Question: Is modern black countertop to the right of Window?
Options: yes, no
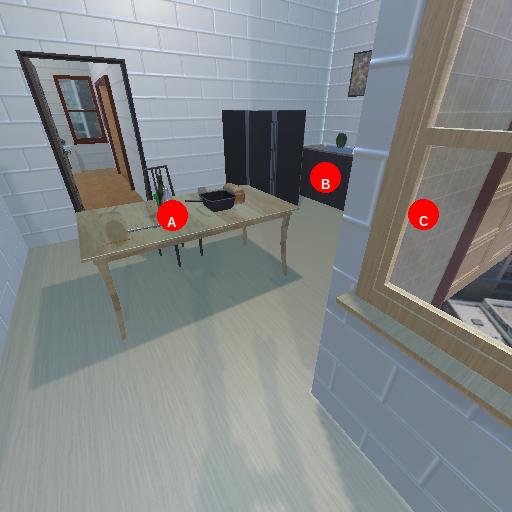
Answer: yes